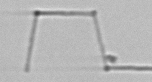
Label: Nanoneis